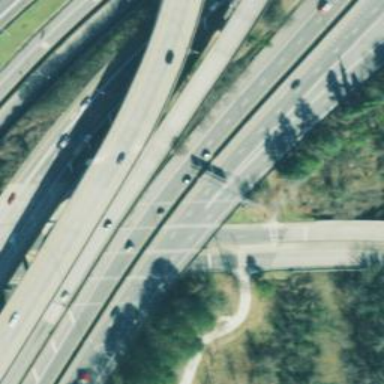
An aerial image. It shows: Motorway junction.